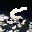
Label: 5